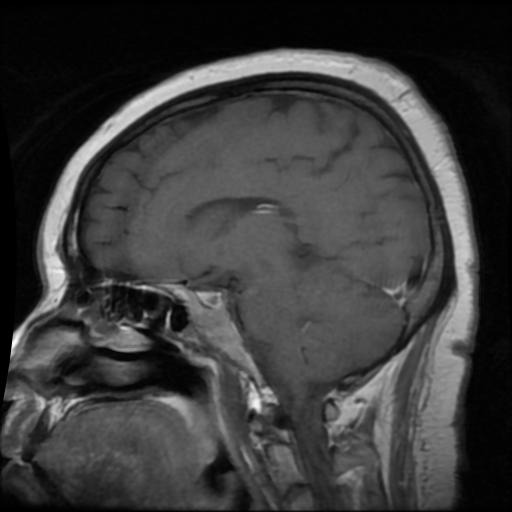
Label: pituitary